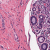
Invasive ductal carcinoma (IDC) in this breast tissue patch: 0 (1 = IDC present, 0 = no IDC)